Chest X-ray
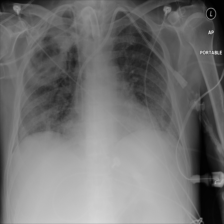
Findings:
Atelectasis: negative
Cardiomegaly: negative
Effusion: negative
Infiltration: positive
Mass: positive
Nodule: negative
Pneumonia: negative
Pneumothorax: negative
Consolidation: negative
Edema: negative
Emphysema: negative
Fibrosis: negative
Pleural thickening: negative
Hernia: negative